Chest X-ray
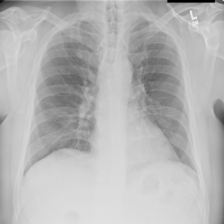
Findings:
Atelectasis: negative
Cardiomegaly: negative
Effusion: negative
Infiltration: negative
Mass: negative
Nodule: negative
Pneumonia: negative
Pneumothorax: negative
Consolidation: negative
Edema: negative
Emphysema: negative
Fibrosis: negative
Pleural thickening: negative
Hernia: negative